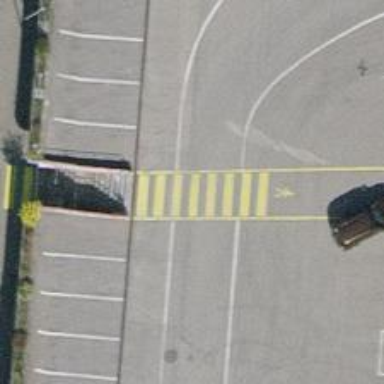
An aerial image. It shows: Road with steps.